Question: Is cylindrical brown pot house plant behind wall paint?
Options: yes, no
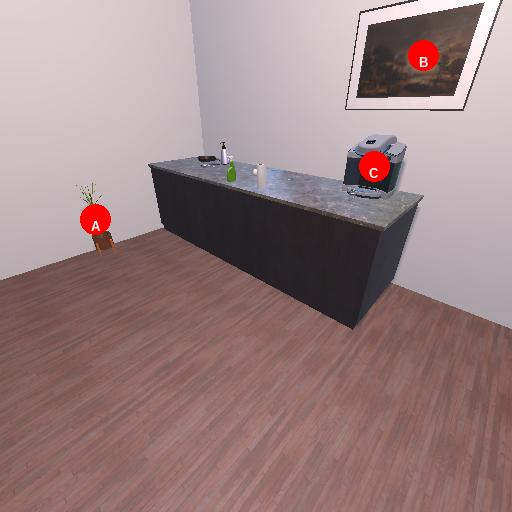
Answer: yes